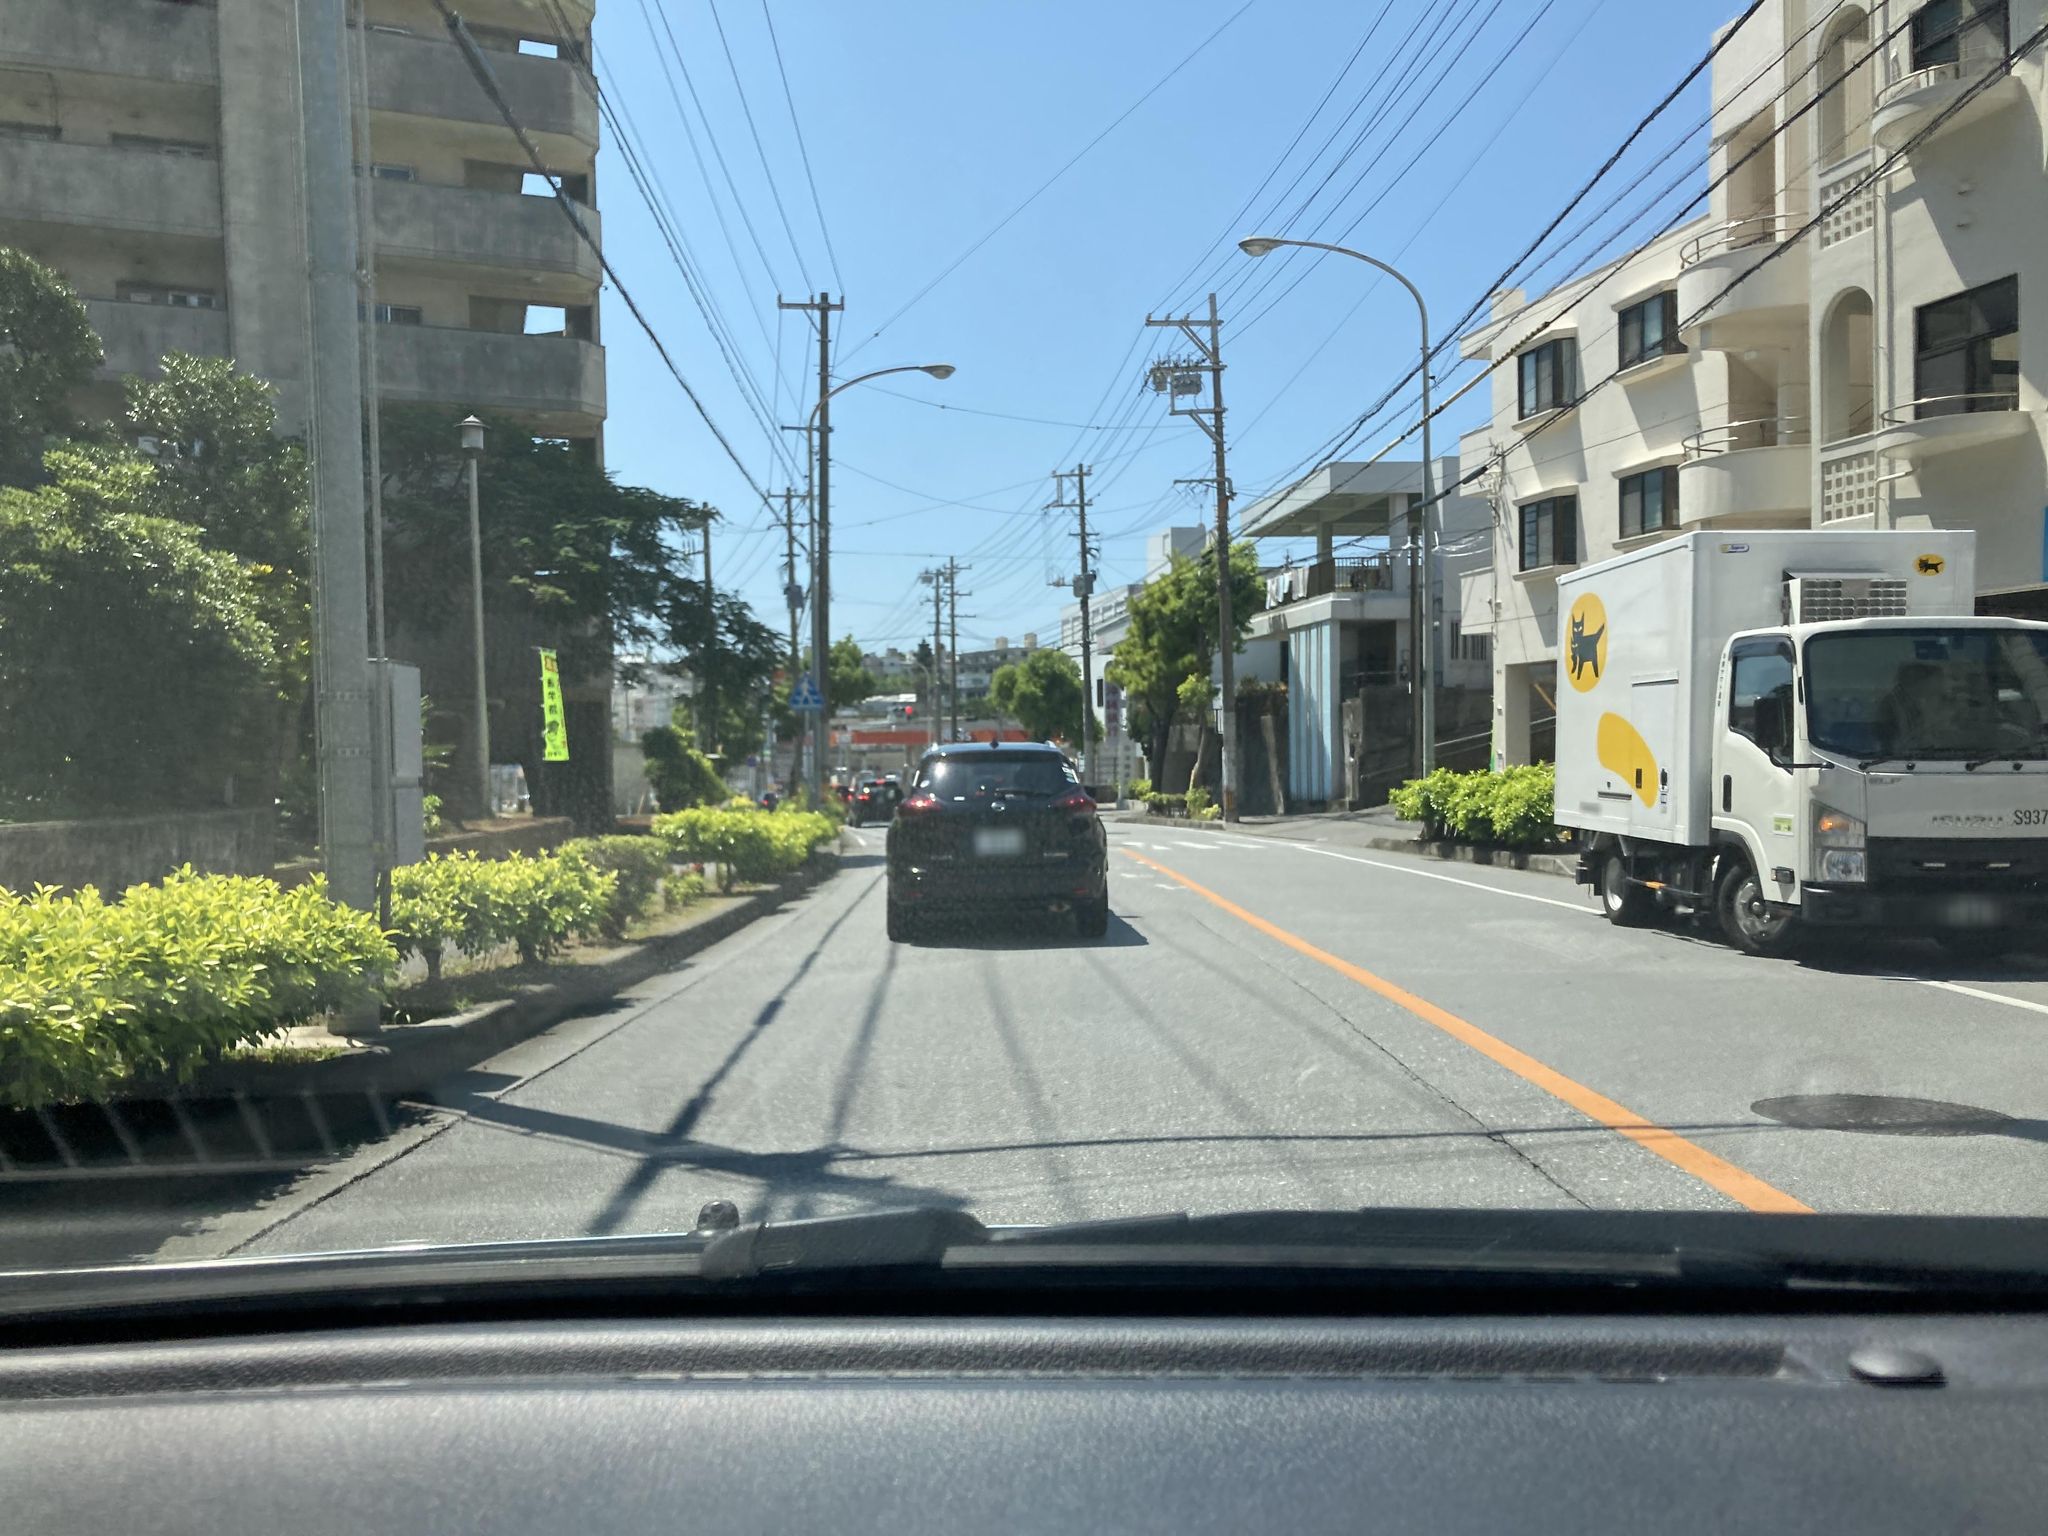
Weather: clear
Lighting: day
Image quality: good
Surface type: driving surface
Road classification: secondary
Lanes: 2
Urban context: urban centre
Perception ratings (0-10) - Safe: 8.13, Lively: 7.08, Beautiful: 3.31, Boring: 1.54, Depressing: 4.83, Wealthy: 7.56